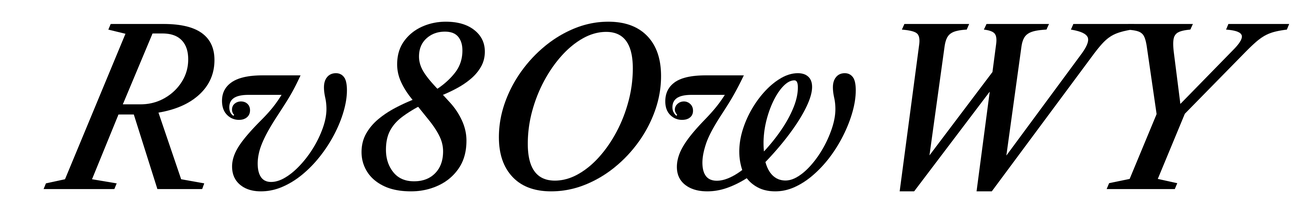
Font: LibreCaslonText-Italic_Medium_Italic